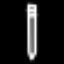
Label: pencil